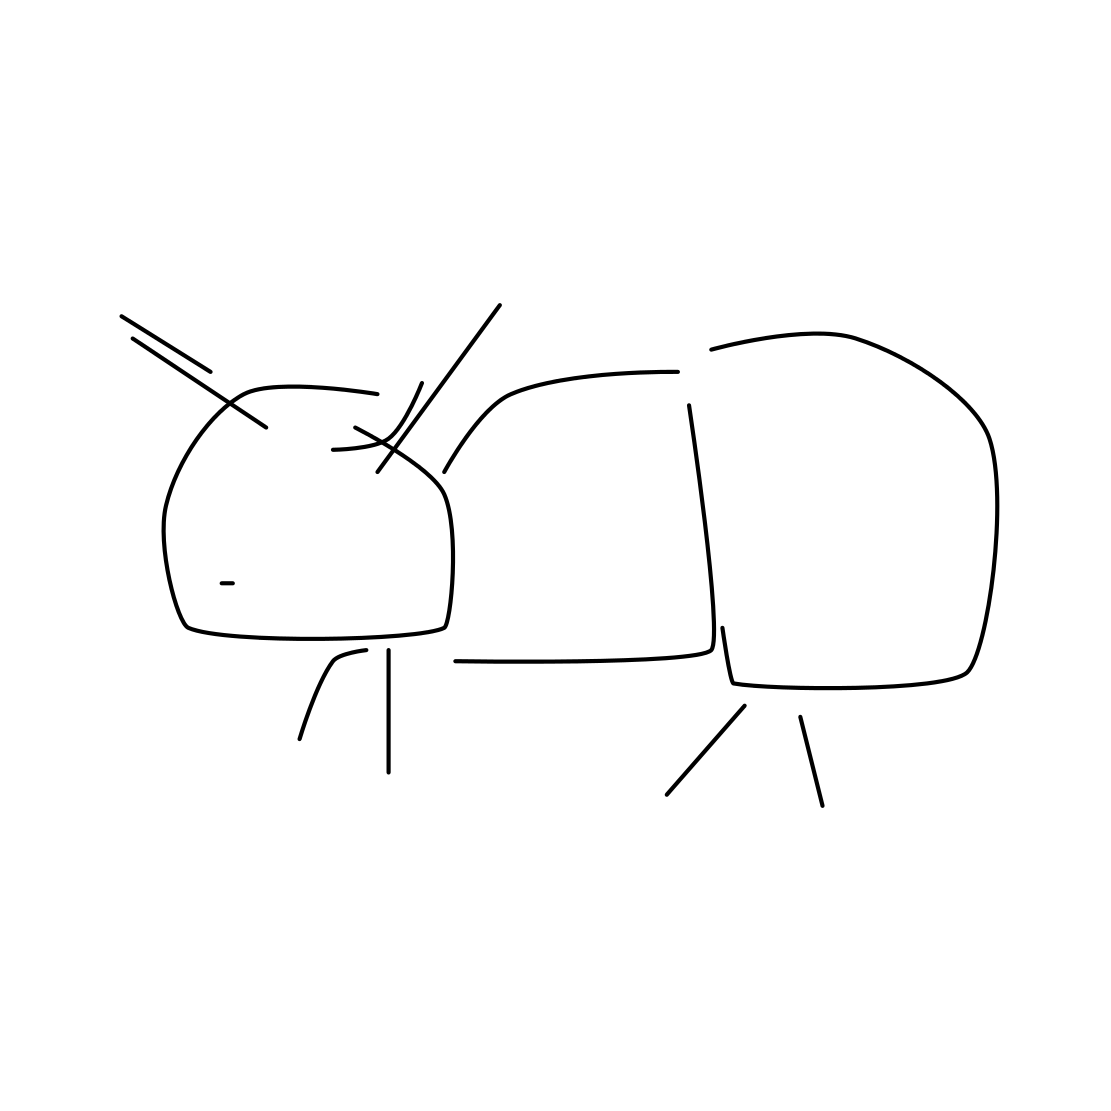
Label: ant